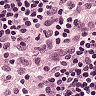
Metastatic tissue present: no